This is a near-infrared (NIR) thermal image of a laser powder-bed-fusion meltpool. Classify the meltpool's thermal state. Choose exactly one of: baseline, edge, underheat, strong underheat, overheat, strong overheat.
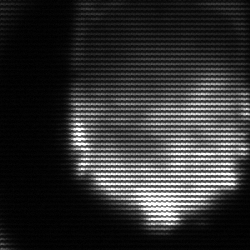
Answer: edge